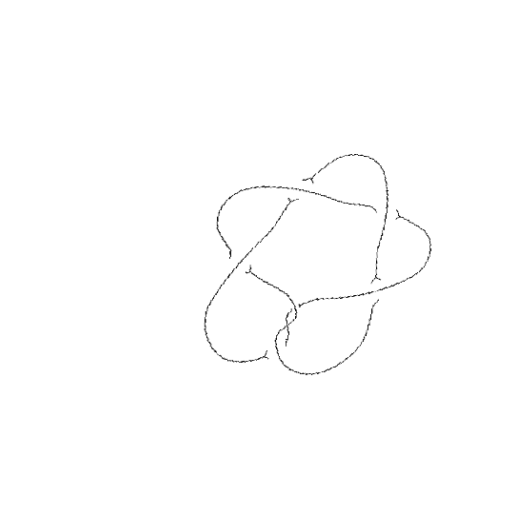
Crossing number: 7